Field crop: maize
Growth stage: 2
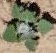
Species: chenopodium